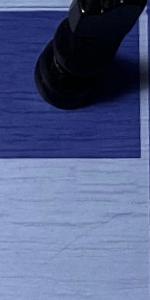
Label: Empty